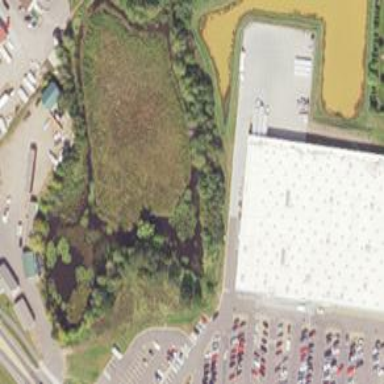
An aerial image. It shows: Retail building housing supermarket.